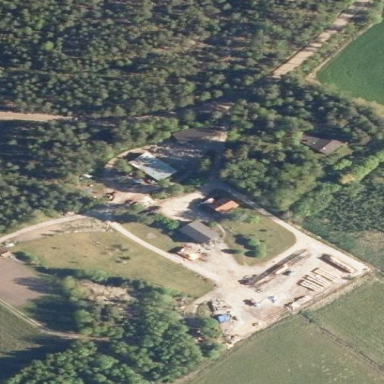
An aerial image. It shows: Farmyard area.